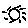
Label: sun